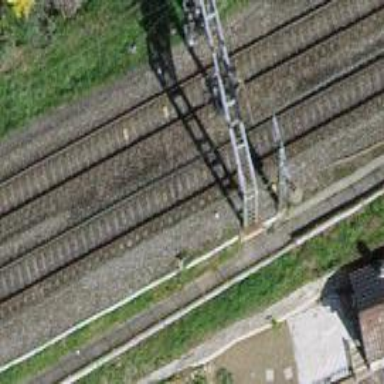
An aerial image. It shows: Railway signal.